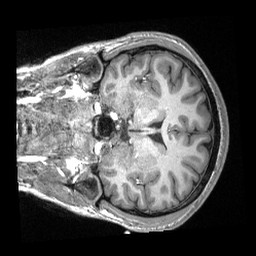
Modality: T1w
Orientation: coronal
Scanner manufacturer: siemens
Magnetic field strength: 3 T
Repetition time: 2.3 s
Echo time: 0.00308 s